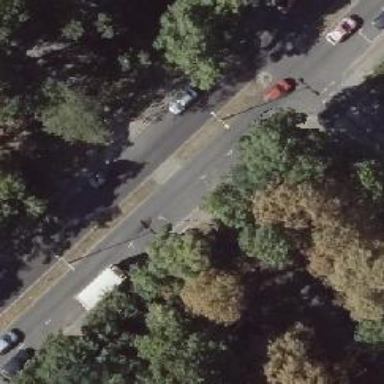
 there is cycle track and parallel parking lane."